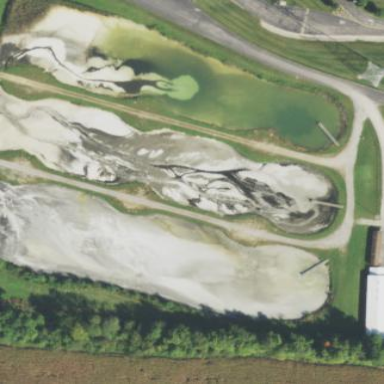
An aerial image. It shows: Image of wastewater.